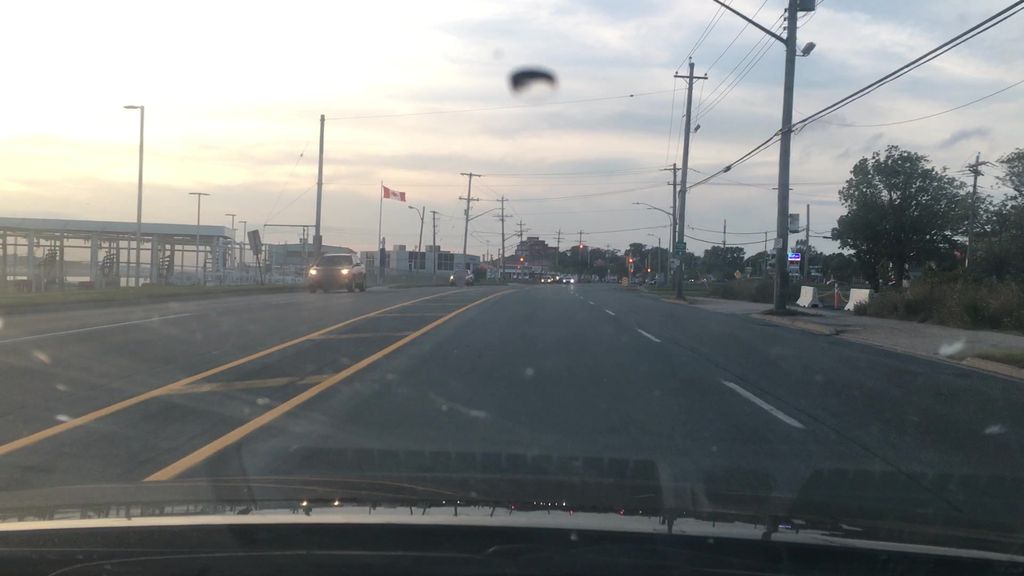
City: halifax